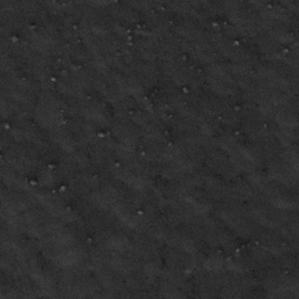
Label: frost